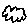
Label: cloud